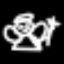
Label: angel